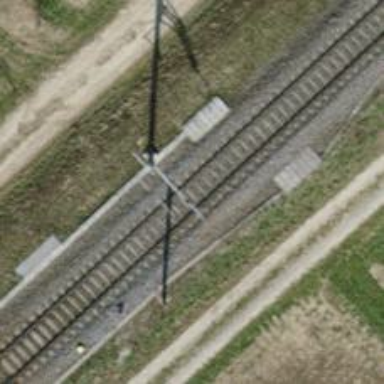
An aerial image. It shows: Single railway track with electrification through contact line.